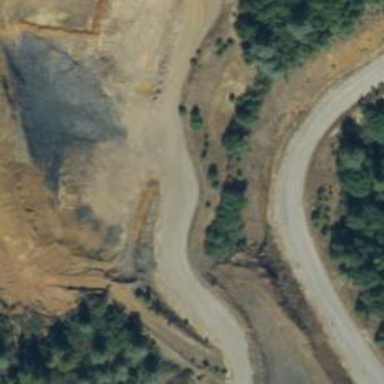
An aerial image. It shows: Quarry area.